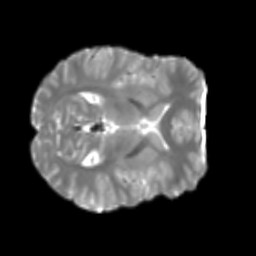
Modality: T2w
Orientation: axial
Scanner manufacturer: siemens
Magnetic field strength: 3 T
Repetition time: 4 s
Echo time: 0.0594 s